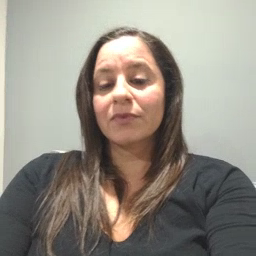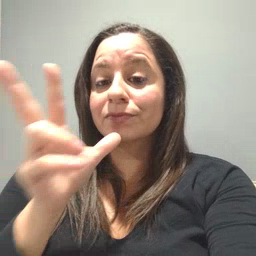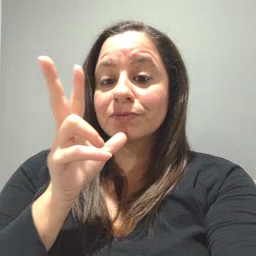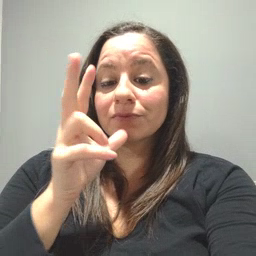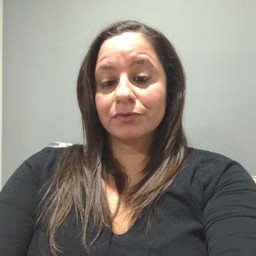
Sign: hen